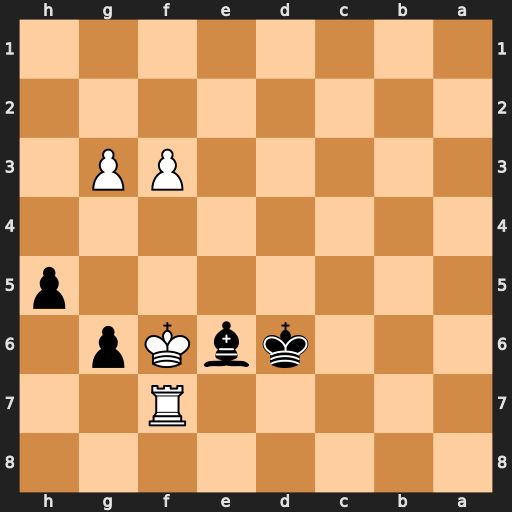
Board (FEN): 8/5R2/3kbKp1/7p/8/5PP1/8/8
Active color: b
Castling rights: -
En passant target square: -
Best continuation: Bxf7 f4 Be8 f5 gxf5